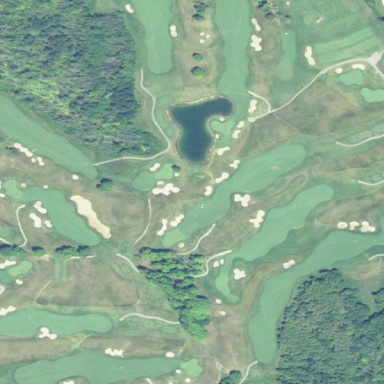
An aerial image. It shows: Grassy area designated as golf fairway.